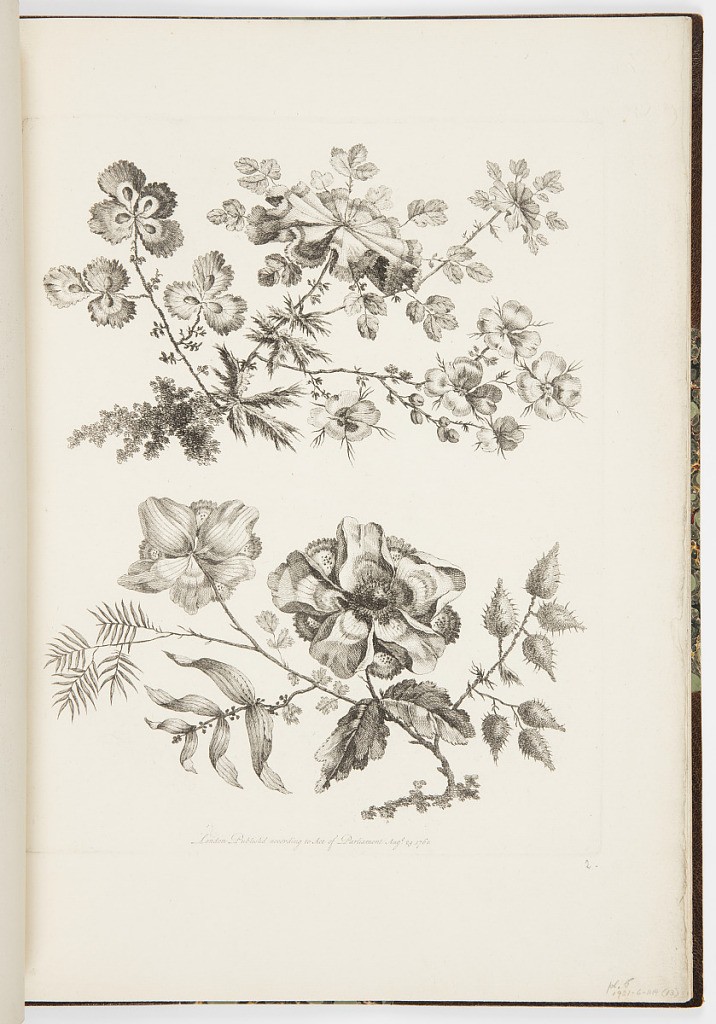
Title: Designs for Chinoiserie Flowers
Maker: Jean-Baptiste Pillement, French, 1728–1808
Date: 1760
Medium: Etching on laid paper
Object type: Bound print
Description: Two designs for fantastical chinoiserie-style flowers, from a series of eight prints (including the title-page). The designs feature flowering sprigs with different types of flowers and leaves originating from shared and connected stems. The plate is dated.